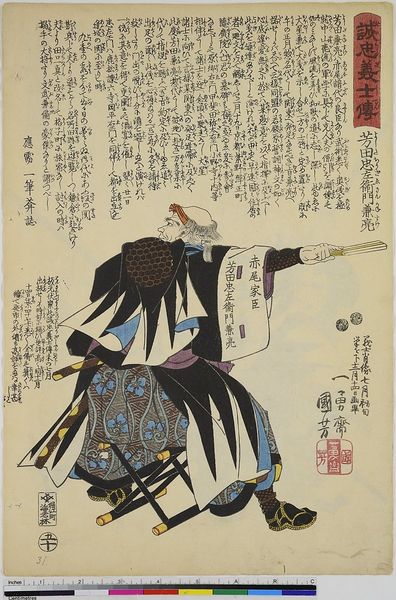
Titel: Yoshida Chuzaemon Kanesuke, Blatt 50 aus der Serie: Geschichte der loyalen Gefolgsmänner
Künstler: Utagawa Kuniyoshi
Standort: Hamburg
Institution: Museum für Kunst und Gewerbe Hamburg
Schlagwörter: blau, weiß, schwarz, zeichen, rot, mensch, messer, portrait, gold, person, holzschnitt, japan, schrift, lila, glatze, japanisch, schriftzeichen, druckgraphik, druckgrafik, schwert, soldat, waffe, asiatisch, krieger, ereignis, zeit, farbholzschnitt, situation, ereignisbild, samurai, edo, historische, reproduktionen, druckerzeugnisse, porträt, persönlichkeit, soldatenleben, ukiyo, rückenbild, kalligrphie